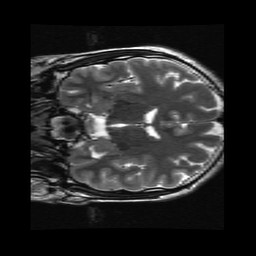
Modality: T2w
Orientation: coronal
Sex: male
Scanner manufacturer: ge
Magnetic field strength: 3 T
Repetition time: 5 s
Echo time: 0.1019 s